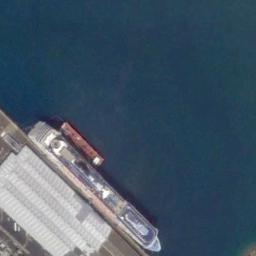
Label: ship